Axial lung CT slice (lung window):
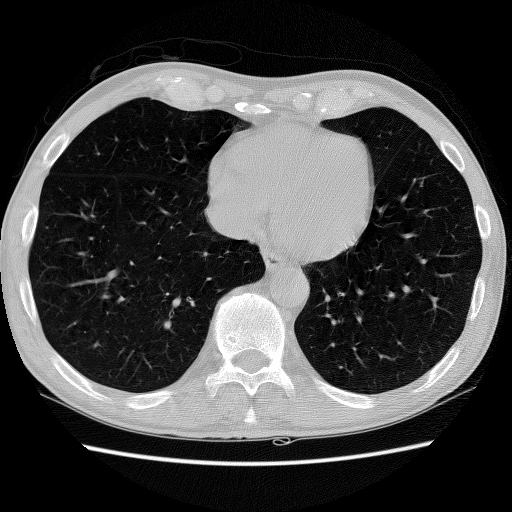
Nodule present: no